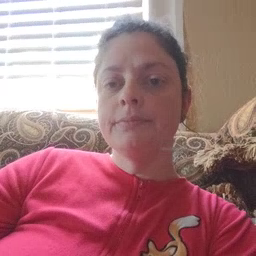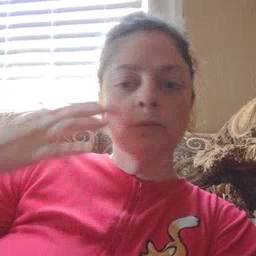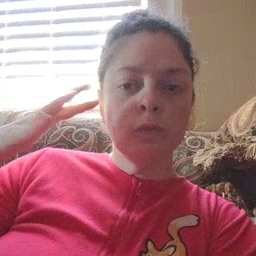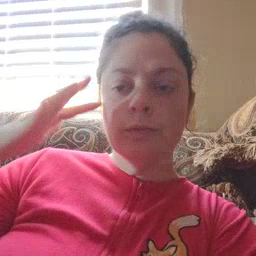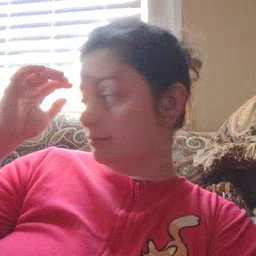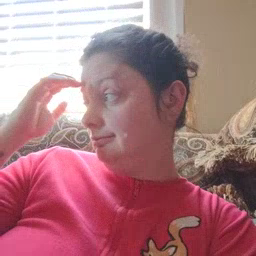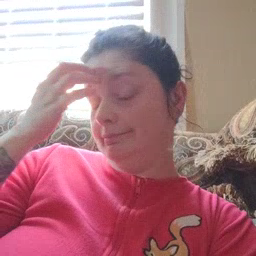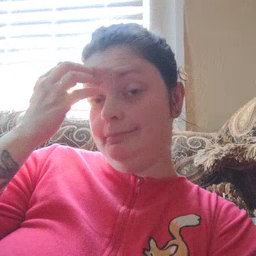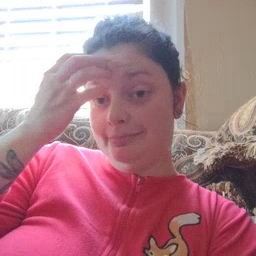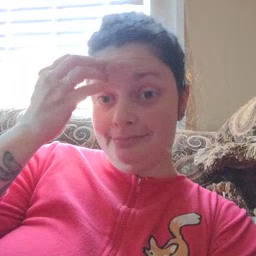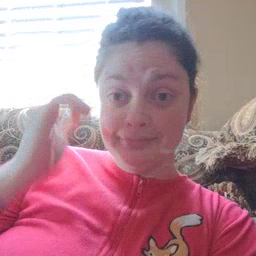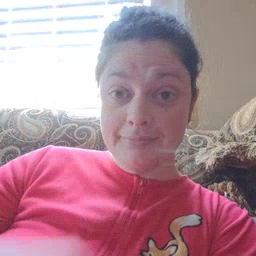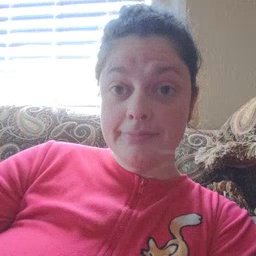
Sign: noisy